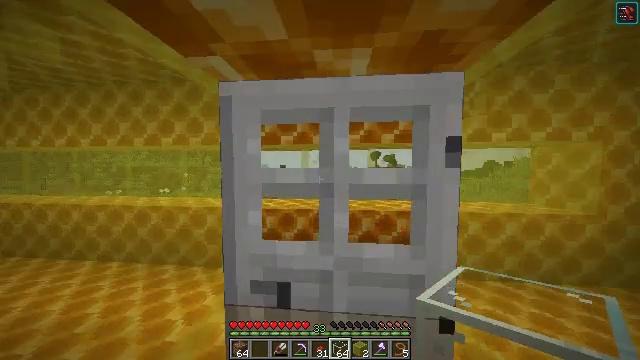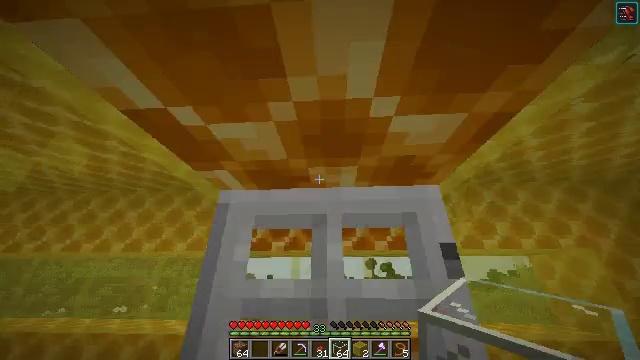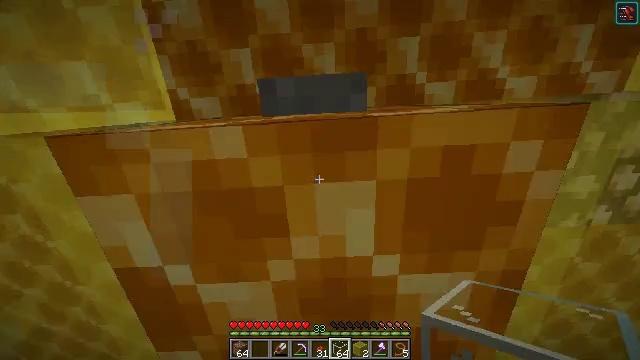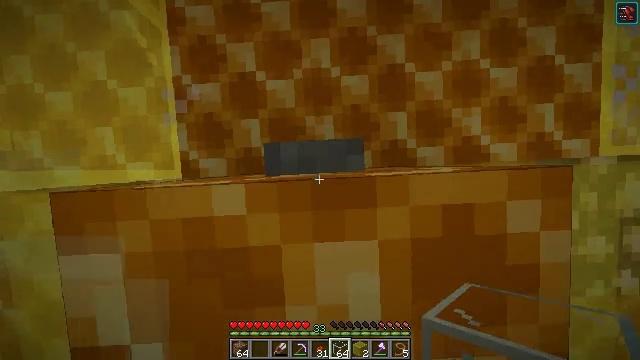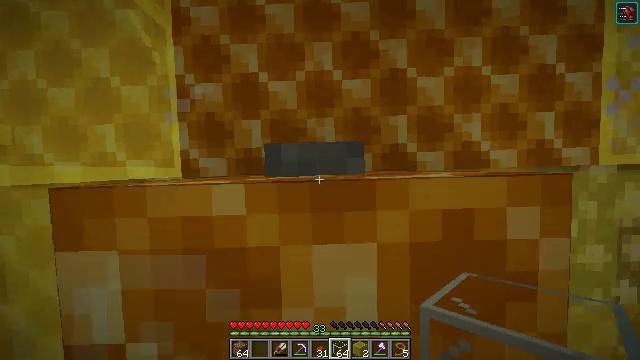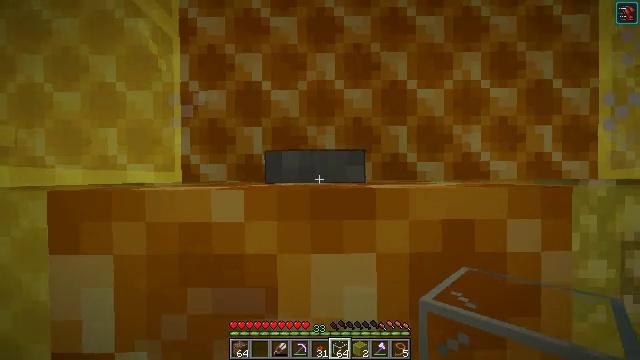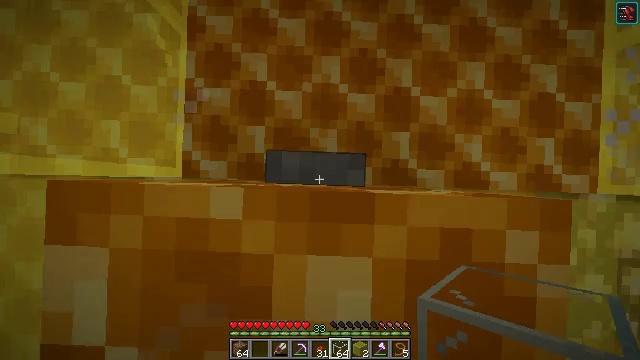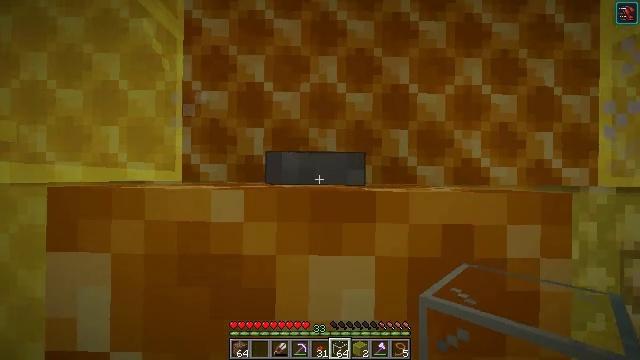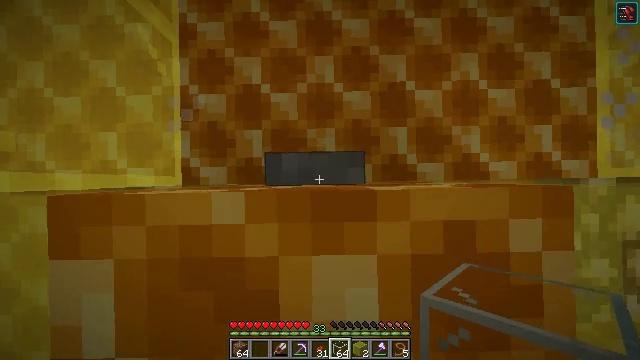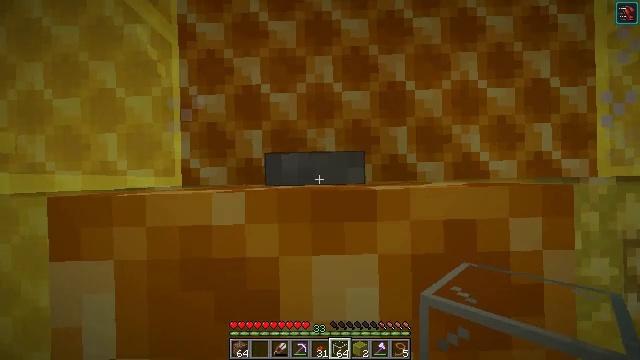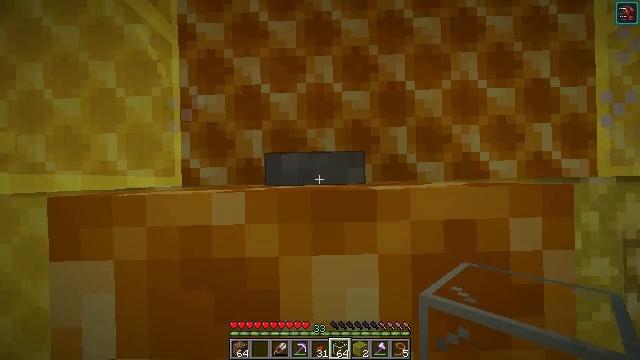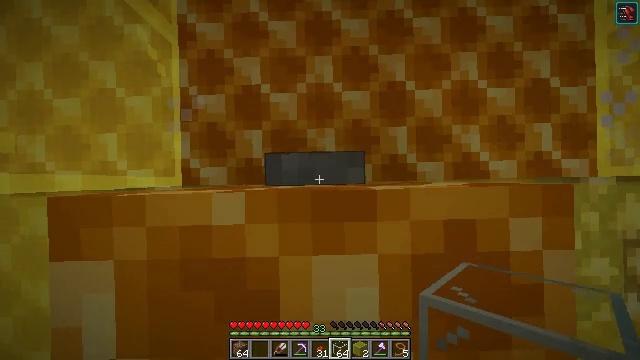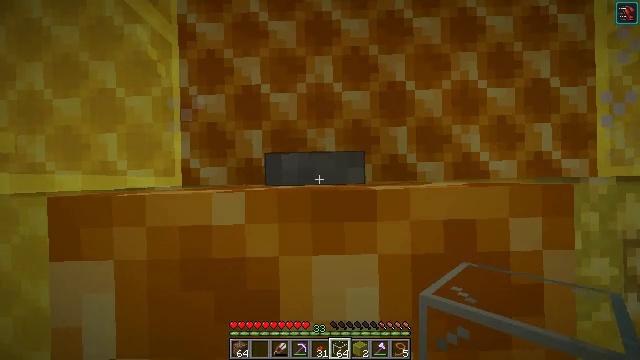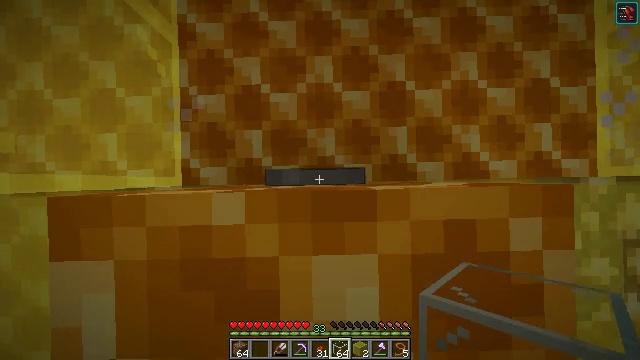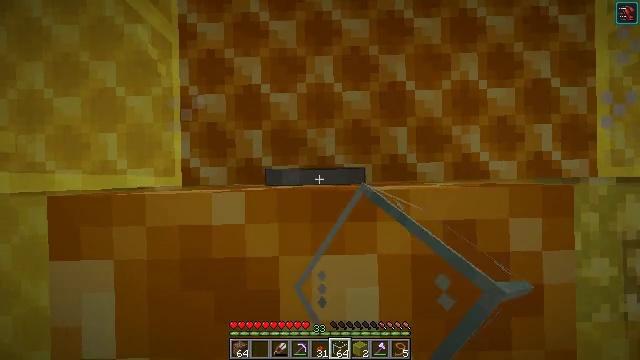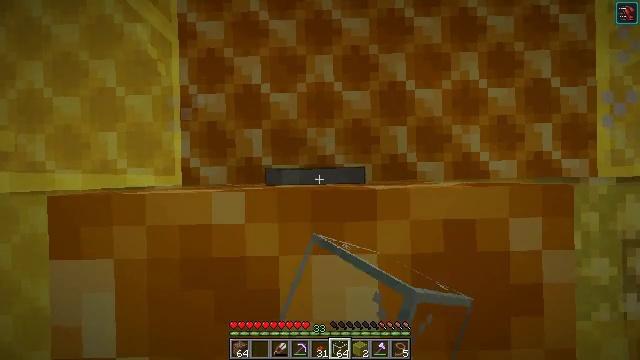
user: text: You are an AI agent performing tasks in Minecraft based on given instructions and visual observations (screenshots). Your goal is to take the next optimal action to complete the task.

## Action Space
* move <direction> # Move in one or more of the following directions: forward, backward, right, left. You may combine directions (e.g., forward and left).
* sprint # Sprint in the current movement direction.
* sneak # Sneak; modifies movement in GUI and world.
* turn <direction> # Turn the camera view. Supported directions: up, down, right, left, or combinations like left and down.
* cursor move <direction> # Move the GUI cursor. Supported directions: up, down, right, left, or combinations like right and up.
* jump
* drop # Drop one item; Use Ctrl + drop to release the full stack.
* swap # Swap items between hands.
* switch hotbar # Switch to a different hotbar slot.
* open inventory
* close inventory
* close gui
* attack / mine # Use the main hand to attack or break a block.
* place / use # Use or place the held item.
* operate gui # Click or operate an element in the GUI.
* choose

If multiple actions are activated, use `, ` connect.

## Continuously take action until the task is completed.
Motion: motion action
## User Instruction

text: Break the yellow stained glass pane.
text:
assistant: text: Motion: turn right and up
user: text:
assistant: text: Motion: turn up
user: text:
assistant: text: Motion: turn up
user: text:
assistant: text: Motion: turn right
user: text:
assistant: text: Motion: turn right and up
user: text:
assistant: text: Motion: turn right and up
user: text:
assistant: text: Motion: turn left and up
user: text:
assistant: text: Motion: turn left and up
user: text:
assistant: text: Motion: no_op
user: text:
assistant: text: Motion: no_op
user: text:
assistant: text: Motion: no_op
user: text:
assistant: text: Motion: no_op
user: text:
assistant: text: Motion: use / place
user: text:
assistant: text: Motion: use / place
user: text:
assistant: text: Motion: no_op
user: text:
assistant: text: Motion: turn left and down
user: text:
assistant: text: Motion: turn left and down
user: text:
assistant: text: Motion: turn right and down
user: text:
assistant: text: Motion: move left, turn right and down
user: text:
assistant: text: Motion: move forward and move left, turn right and down
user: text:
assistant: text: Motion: move forward and move left, turn right and down
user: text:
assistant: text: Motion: move forward and move left, turn right and down
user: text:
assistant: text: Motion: move forward and move left, turn right and down
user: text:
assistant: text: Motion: move forward and move left, turn right and down
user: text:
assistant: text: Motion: move forward and move left, turn right and up
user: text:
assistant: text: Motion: move forward, turn right and up
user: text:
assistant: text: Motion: turn right and up
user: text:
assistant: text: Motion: turn right and up
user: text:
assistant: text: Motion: turn left and up
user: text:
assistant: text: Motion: turn left